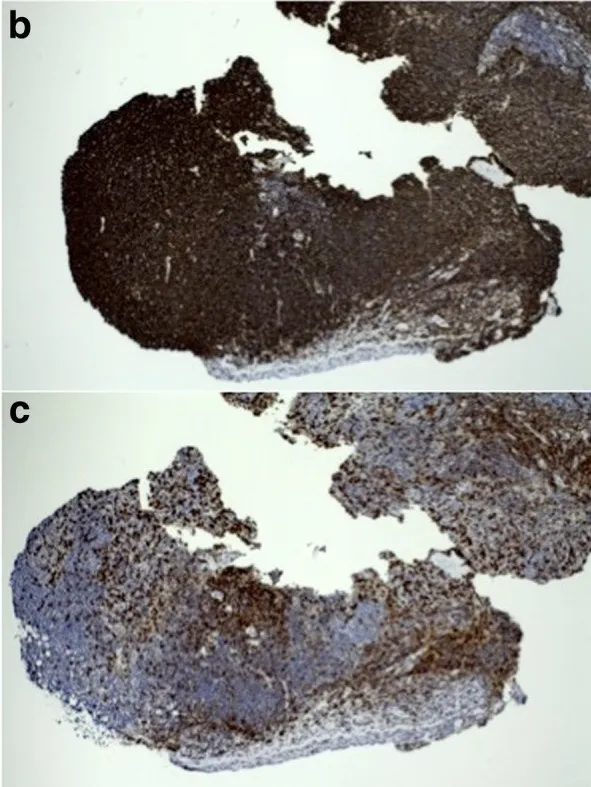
Histopathology of the incisional medical canthal biopsy specimen from the patient's right eye. A Hematoxylin-eosin staining of lymphoid follicles composed of small cells with mitotic figures and tingible body macrophages. (x 100 magnification) (c) CD3 staining of T cells within the follicles and in the interfollicular zones. (x 100 magnification).
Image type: pathology (h&e)